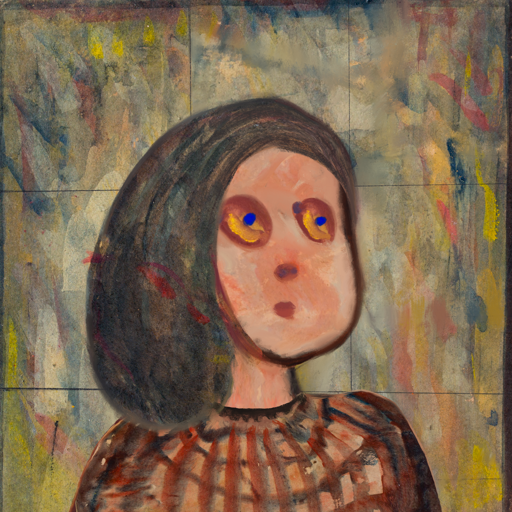
Background: GypsyMother, Head And Neck Side: Roy_Bahadur, Face Side: Mother_And_Son_Son, Bust: Orphan, Hair Side: Gypsy_Mother, Head Accessory: Blank, Second Necklace: Blank, Necklace: Blank, Baby: Blank